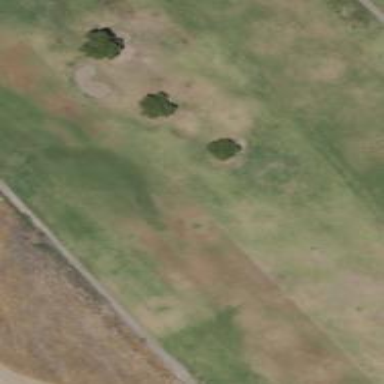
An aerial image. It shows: Grassy area designated as golf fairway.